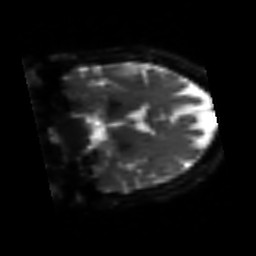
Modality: sbref
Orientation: coronal
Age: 71
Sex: female
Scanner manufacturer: siemens
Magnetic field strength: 3 T
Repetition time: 3.2 s
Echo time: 0.081 s